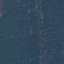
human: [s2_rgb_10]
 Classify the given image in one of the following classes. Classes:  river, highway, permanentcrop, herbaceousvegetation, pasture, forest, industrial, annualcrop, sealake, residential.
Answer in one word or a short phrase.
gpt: Forest